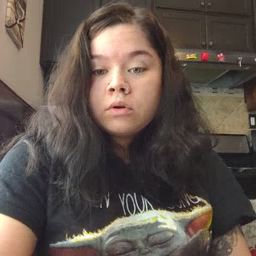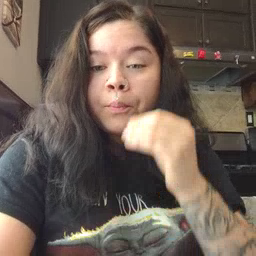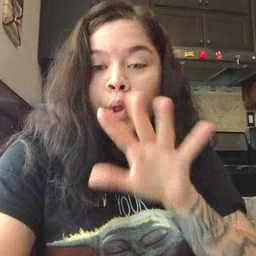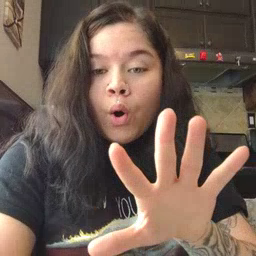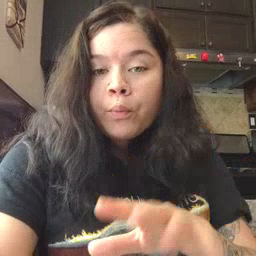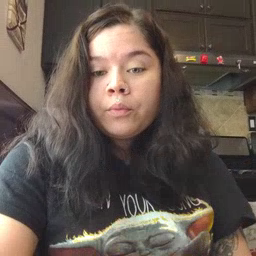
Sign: blow